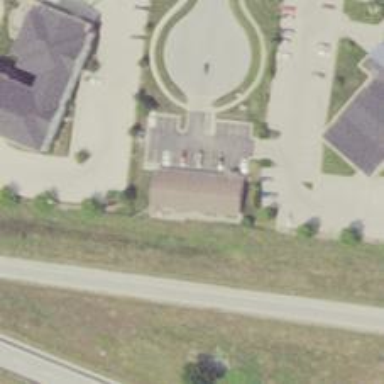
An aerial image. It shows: Veterinary facility.